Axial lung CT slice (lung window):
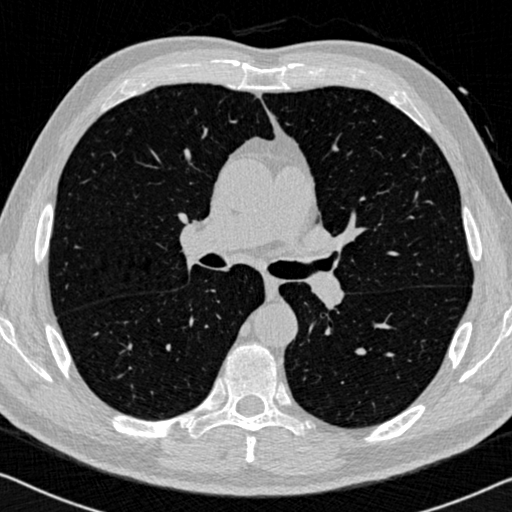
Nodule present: no